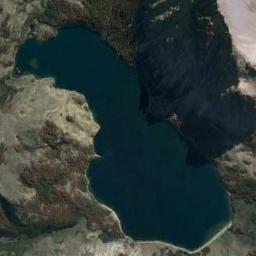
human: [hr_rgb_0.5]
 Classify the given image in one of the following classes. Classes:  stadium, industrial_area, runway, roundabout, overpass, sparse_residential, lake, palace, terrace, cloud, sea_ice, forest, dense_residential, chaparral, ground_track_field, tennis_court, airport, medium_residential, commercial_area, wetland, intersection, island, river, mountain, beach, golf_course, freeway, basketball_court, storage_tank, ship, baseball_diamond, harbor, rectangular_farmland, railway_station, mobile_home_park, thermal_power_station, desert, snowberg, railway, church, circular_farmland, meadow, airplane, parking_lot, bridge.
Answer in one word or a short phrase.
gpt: lake